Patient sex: M
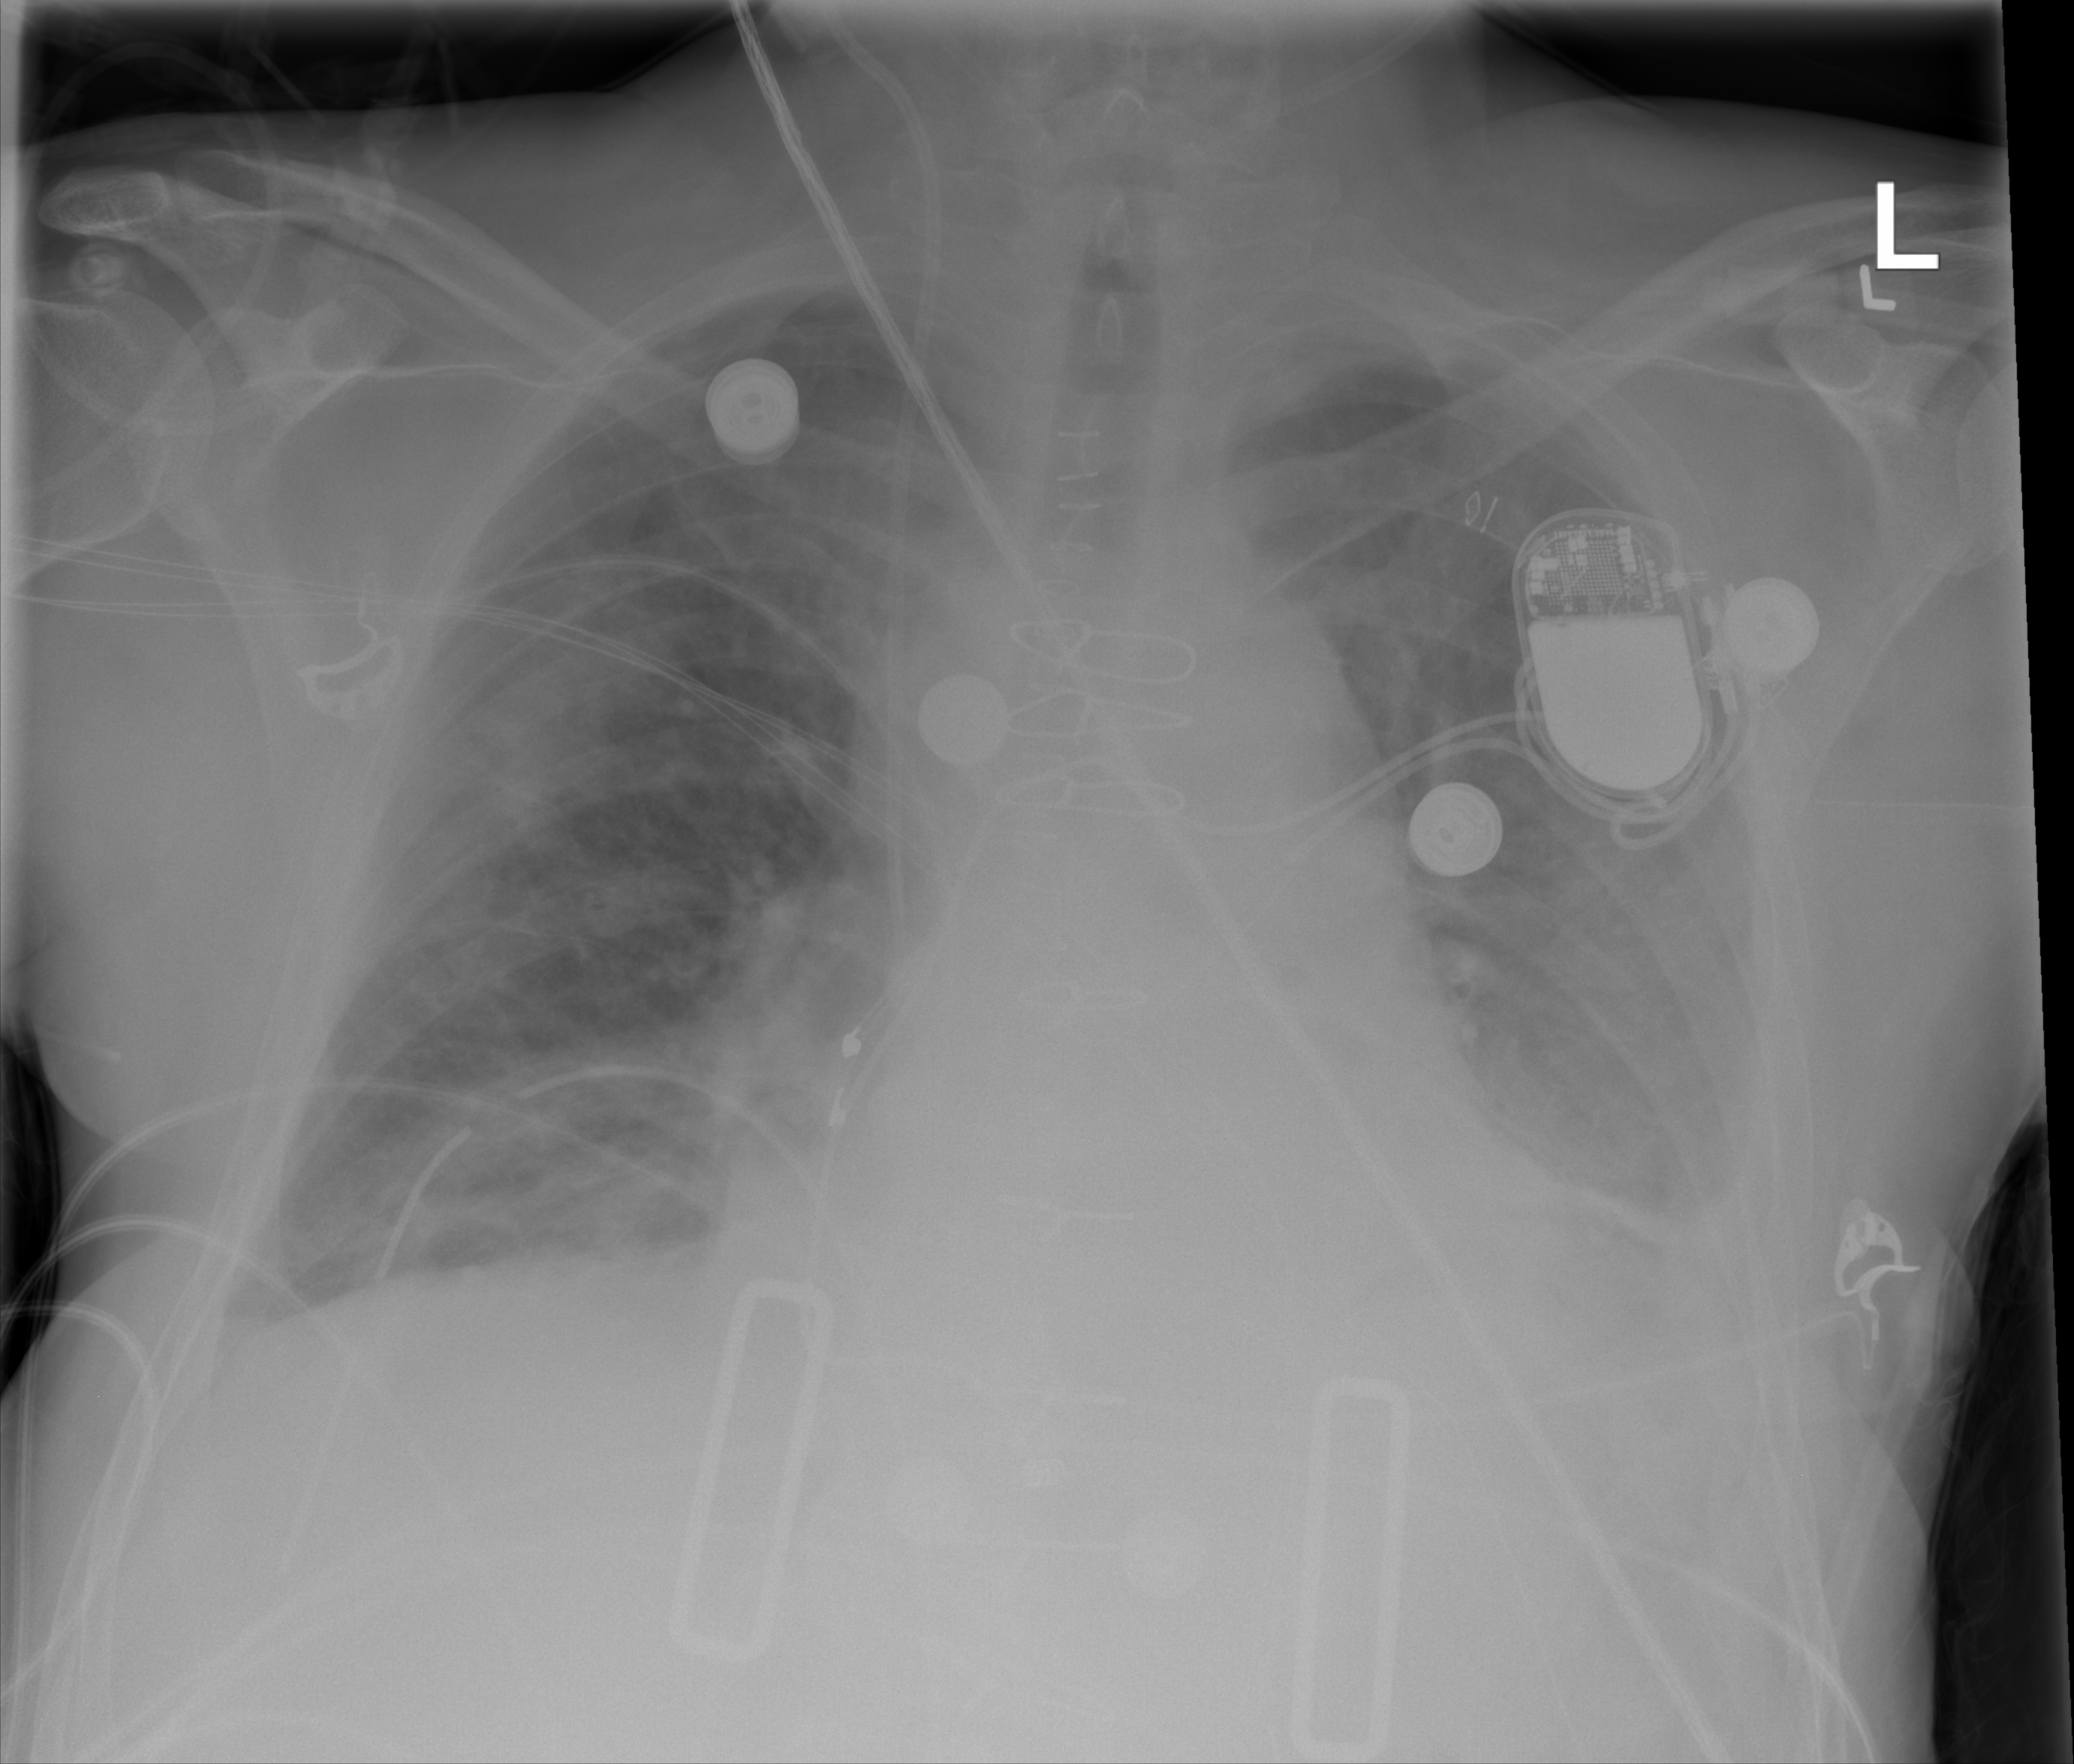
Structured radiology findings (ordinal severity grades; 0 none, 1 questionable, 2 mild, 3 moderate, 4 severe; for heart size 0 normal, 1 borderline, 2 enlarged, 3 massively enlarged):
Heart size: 1
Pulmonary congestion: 0
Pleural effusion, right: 0
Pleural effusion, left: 1
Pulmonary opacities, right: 0
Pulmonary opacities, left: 0
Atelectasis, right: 1
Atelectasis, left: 2